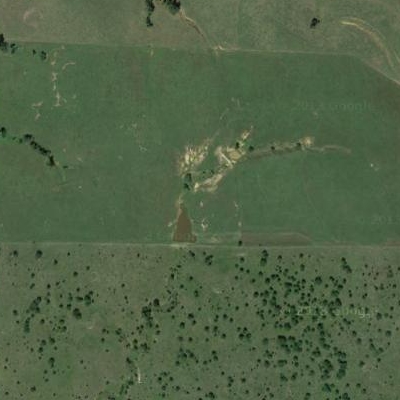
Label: aGrass